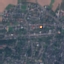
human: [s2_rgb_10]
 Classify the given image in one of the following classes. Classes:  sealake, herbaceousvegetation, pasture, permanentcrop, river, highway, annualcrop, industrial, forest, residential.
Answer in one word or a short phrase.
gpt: Residential